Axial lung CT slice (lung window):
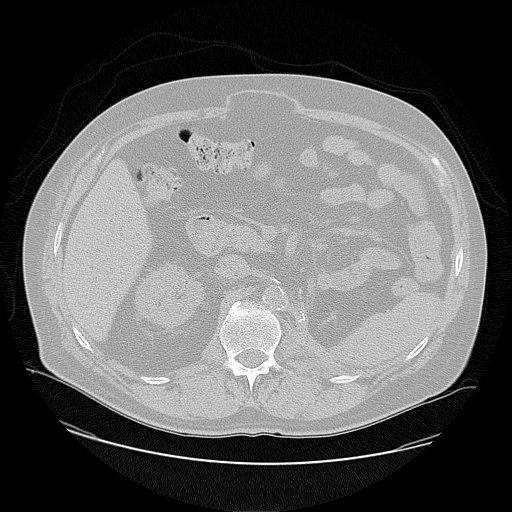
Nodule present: no